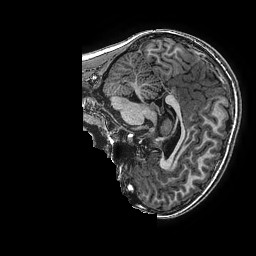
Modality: T1w
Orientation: sagittal
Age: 10
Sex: female
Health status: ill
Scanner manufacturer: ge
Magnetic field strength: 3 T
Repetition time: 0.00766 s
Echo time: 0.003476 s